Question: I really dig the way Tictoc anchors to its toolbar item but I'm not sure which APIs I should be learning to replicate that feature. The two things I'm hoping to learn are:
- -
Here's a screenshot for anyone who hasn't had a chance to use this app:

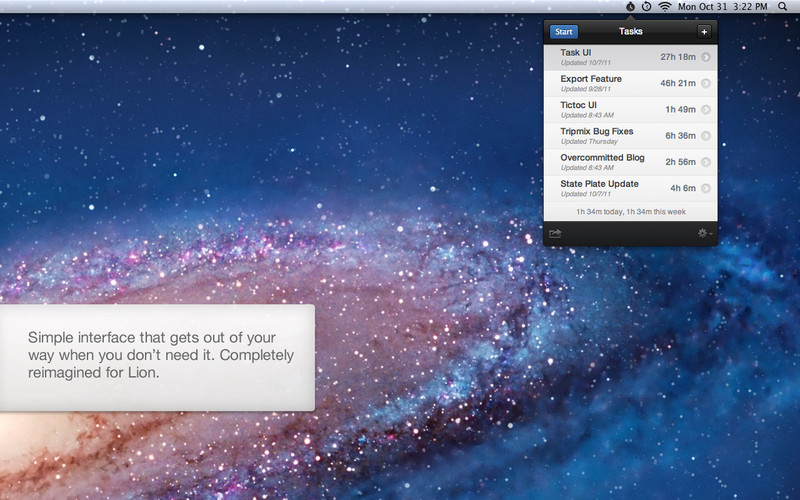
Answer: To add an item to the menu bar, check out <URL>.
There are a few options for windows resembling the one in your screenshot, but I recommend <URL>, including a project which does the NSStatusItem thing.